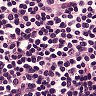
Metastatic tissue present: no